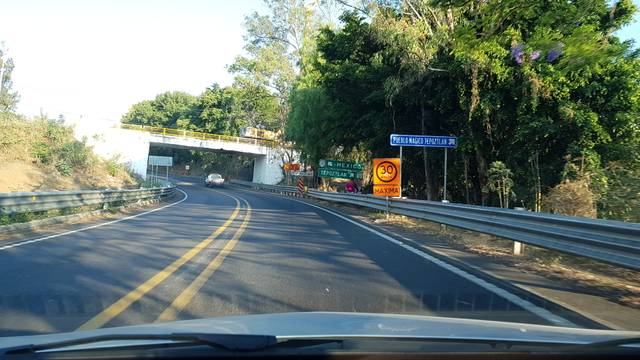
Region: Mexico
Coordinates: 18.985, -99.107